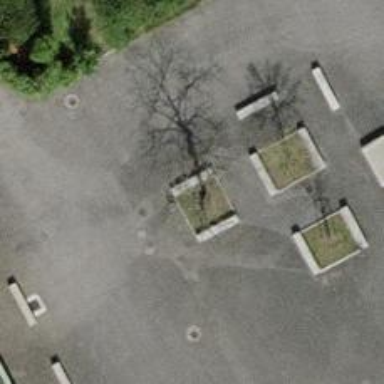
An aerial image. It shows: Concrete bench.